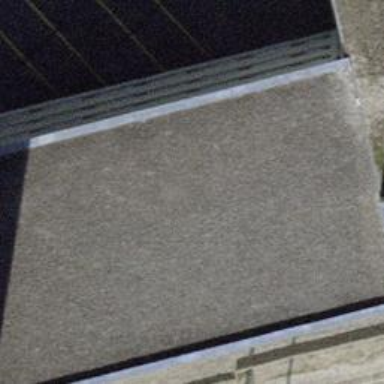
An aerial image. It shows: Building with flat roof.